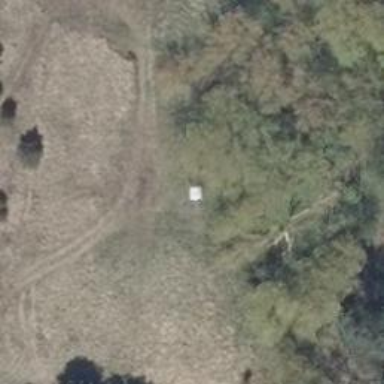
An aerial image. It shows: Hunting stand.